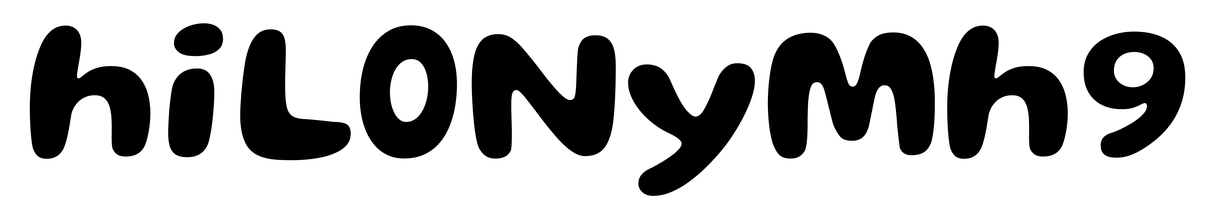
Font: Gluten_SemiBold